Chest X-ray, PA view. Patient: 29 years old, sex F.
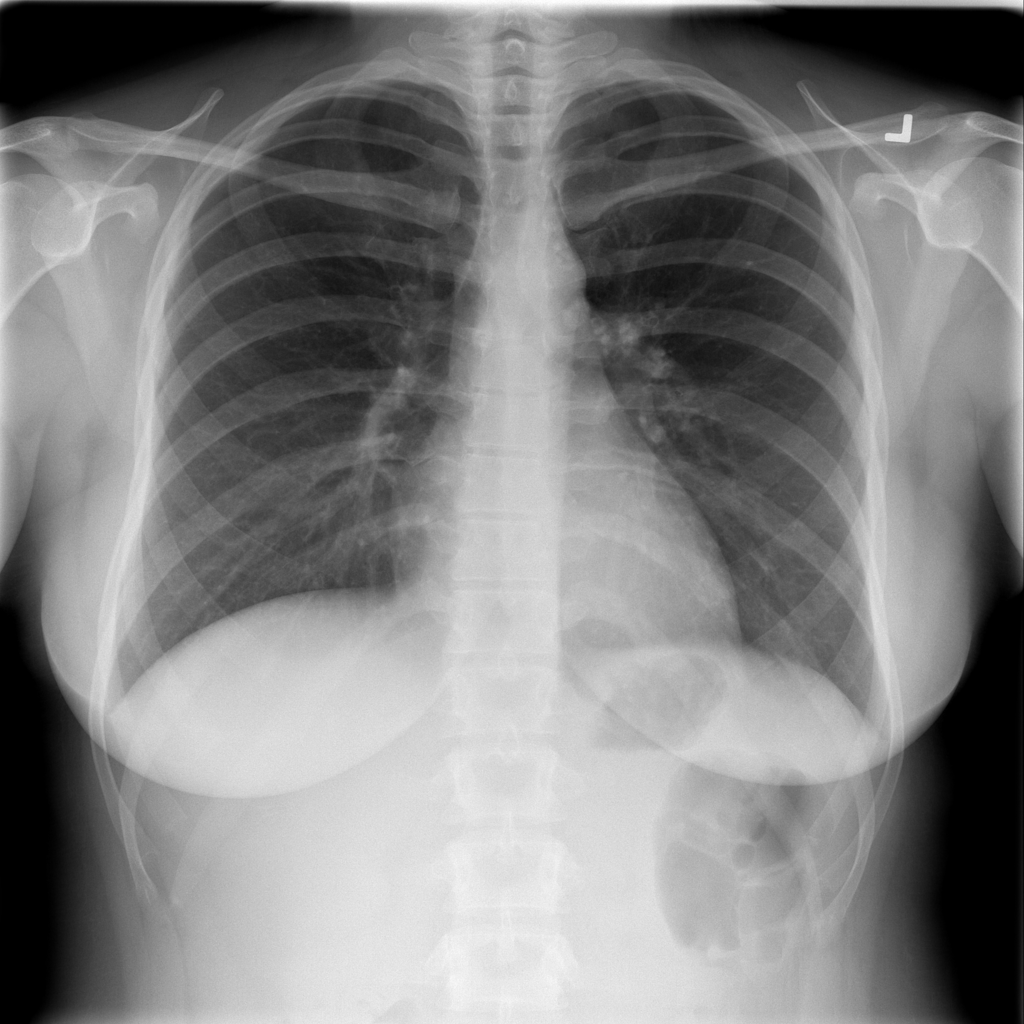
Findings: No Finding